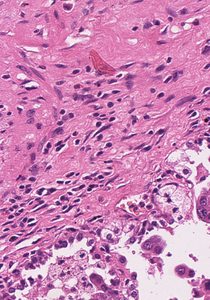
Tumor epithelial tissue: yes
Tumor-associated stroma tissue: yes
Normal tissue: no